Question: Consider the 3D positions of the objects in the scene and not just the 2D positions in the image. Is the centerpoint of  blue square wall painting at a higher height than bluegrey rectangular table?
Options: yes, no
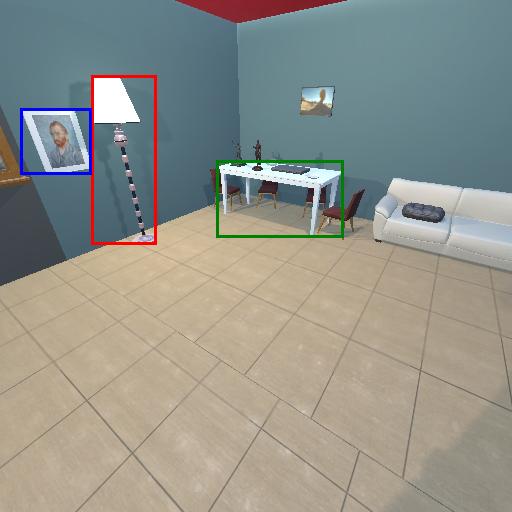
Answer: yes